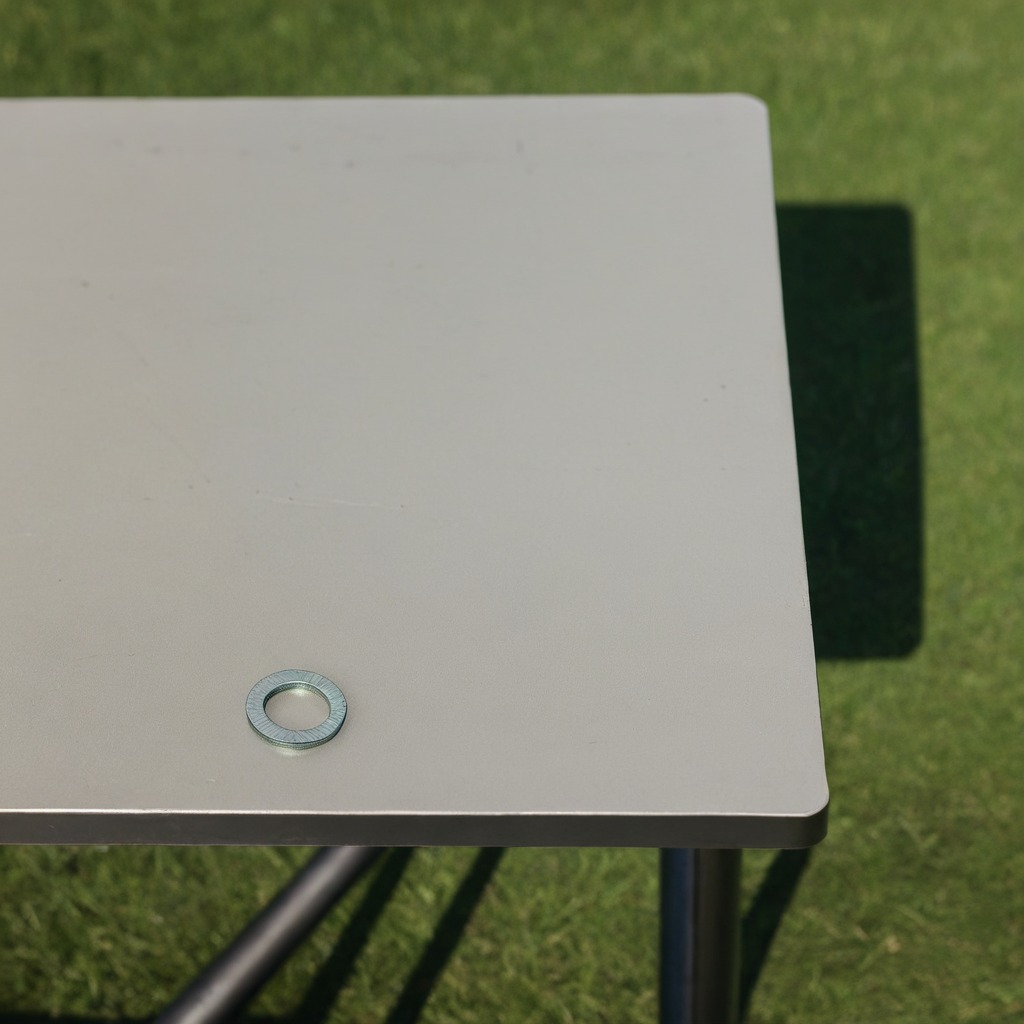
A flat metal washer lying on the textured surface.